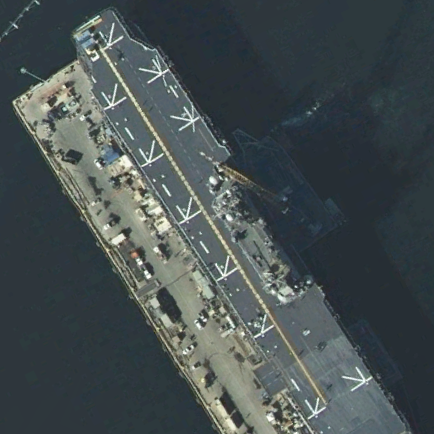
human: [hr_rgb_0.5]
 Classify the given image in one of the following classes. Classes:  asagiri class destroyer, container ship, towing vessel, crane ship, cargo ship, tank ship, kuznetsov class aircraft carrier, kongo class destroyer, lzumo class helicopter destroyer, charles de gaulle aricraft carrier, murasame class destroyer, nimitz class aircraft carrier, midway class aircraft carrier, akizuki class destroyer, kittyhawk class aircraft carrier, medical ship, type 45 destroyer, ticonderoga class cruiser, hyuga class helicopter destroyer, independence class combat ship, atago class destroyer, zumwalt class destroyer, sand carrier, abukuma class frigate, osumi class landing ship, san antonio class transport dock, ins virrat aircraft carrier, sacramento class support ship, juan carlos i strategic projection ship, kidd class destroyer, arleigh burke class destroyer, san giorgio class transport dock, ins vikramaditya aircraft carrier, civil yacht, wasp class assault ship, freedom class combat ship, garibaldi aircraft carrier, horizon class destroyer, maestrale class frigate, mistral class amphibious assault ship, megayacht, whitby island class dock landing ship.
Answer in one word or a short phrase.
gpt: Wasp class assault ship